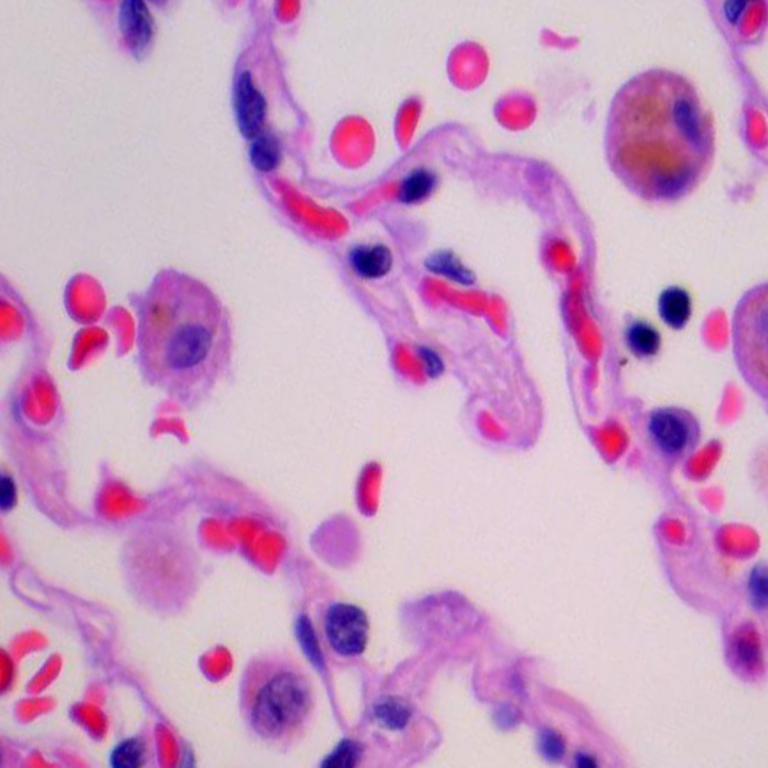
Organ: lung
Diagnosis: benign